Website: home-depot
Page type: payment
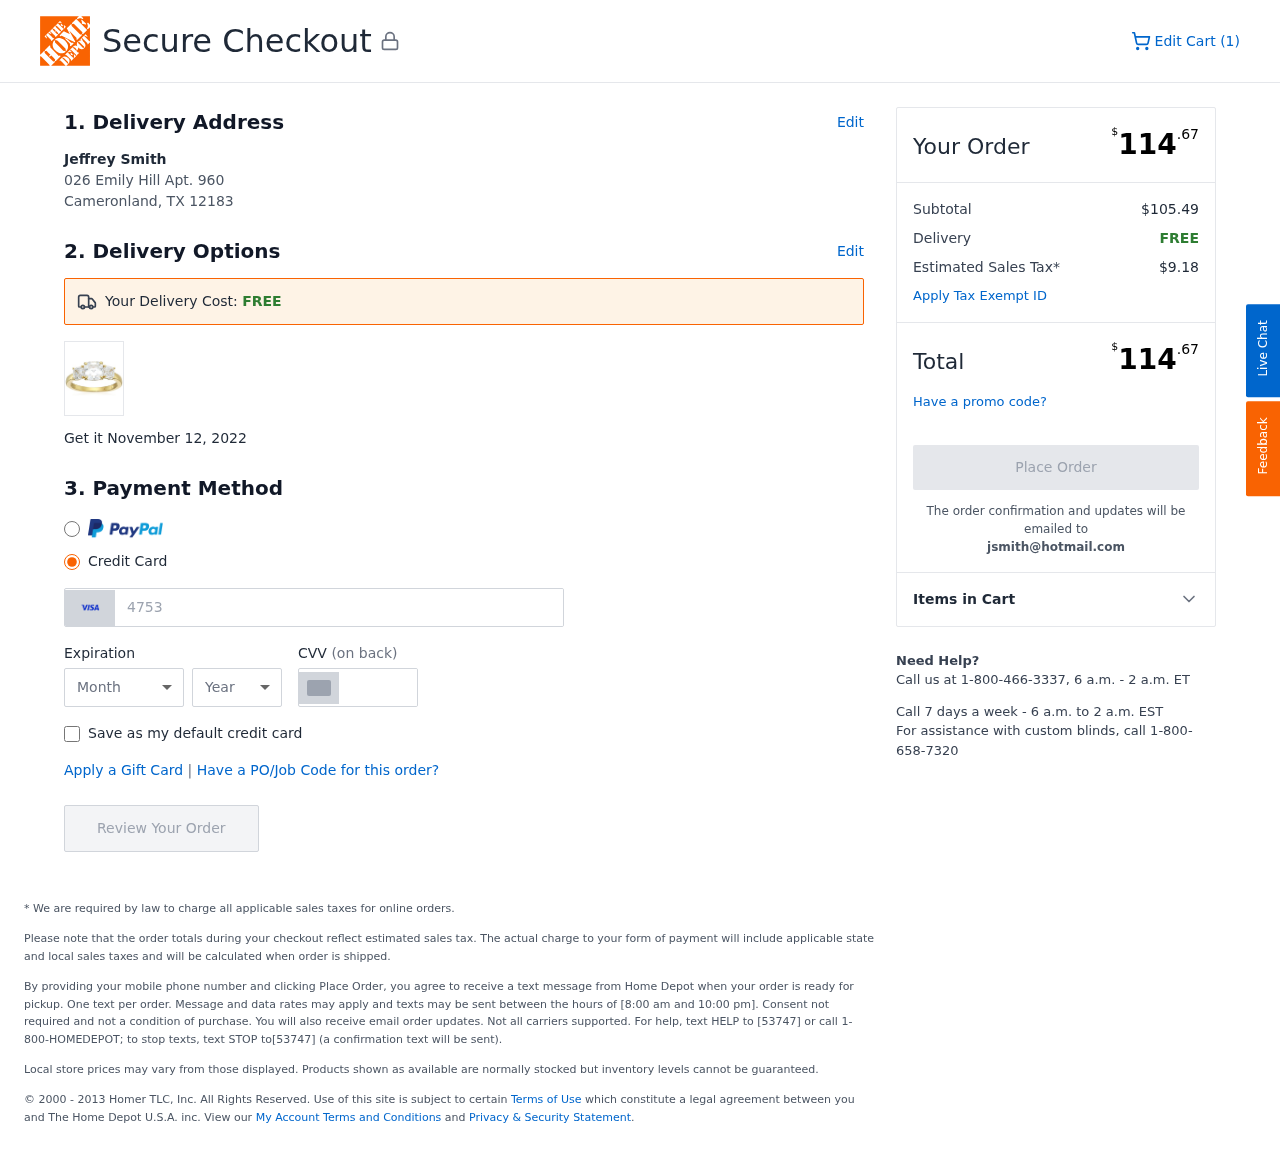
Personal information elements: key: PII_CARD_CVV
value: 425
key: PII_CARD_EXPIRY_MONTH
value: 02
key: PII_CARD_EXPIRY_YEAR
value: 28
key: PII_CARD_NUMBER
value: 4753 2300 0806 5090
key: PII_CITY_STATE_ZIP
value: Cameronland, TX 12183
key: PII_EMAIL
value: jsmith@hotmail.com
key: PII_FULLNAME
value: Jeffrey Smith
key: PII_STREET
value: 026 Emily Hill Apt. 960
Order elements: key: ORDER_NUM_ITEMS
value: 1
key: ORDER_DELIVERY_DATE
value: November 12, 2022
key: ORDER_TOTAL
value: $114.67
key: ORDER_SUBTOTAL
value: $105.49
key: ORDER_SHIPPING_COST
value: FREE
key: ORDER_TAX
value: $9.18